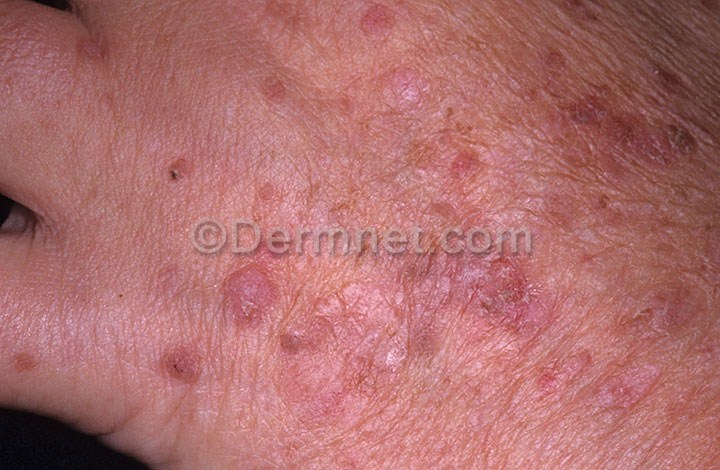
Disease: Actinic Keratosis Basal Cell Carcinoma and other Malignant Lesions